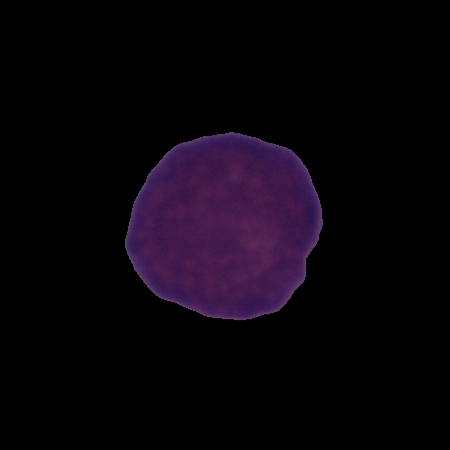
Label: healthy